Question: I am trying to simply fill the area under the curve of a plot in Python using MatPlotLib.
Here is my SSCCE:
'''
import json
import pprint
import numpy as np
import matplotlib.pyplot as plt
y = [0,0,0,0,0,0,0,0,0,0,0,863,969,978,957,764,767,1009,1895,980,791]
x = np.arange(len(y))
fig2, ax2 = plt.subplots()
ax2.fill(x, y)
plt.savefig('picForWeb.png')
plt.show()
'''
The attached picture shows the output produced.
Does anyone know why Python is not filling the entire area in between the x-axis and the curve?
I've done Google and StackOverflow searches, but could not find a similar example. Intuitively it seems that it should fill the entire area under the curve.
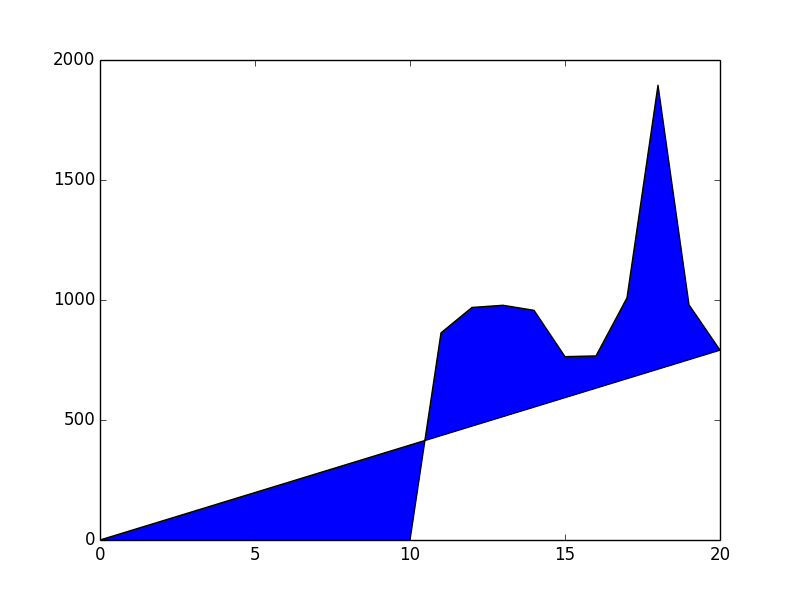
Answer: I usually use the fill_between function for these kinds of plots. Try something like this instead:
'''
import numpy as np
import matplotlib.pyplot as plt
y = [0,0,0,0,0,0,0,0,0,0,0,863,969,978,957,764,767,1009,1895,980,791]
x = np.arange(len(y))
fig, (ax1) = plt.subplots(1,1);
ax1.fill_between(x, 0, y)
plt.show()
'''
See more examples <URL>.